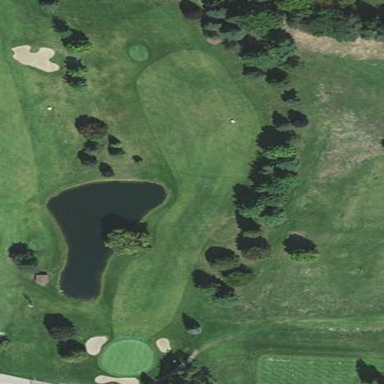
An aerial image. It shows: Golf fairway in the image.